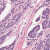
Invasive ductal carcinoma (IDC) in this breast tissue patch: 1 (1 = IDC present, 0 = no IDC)